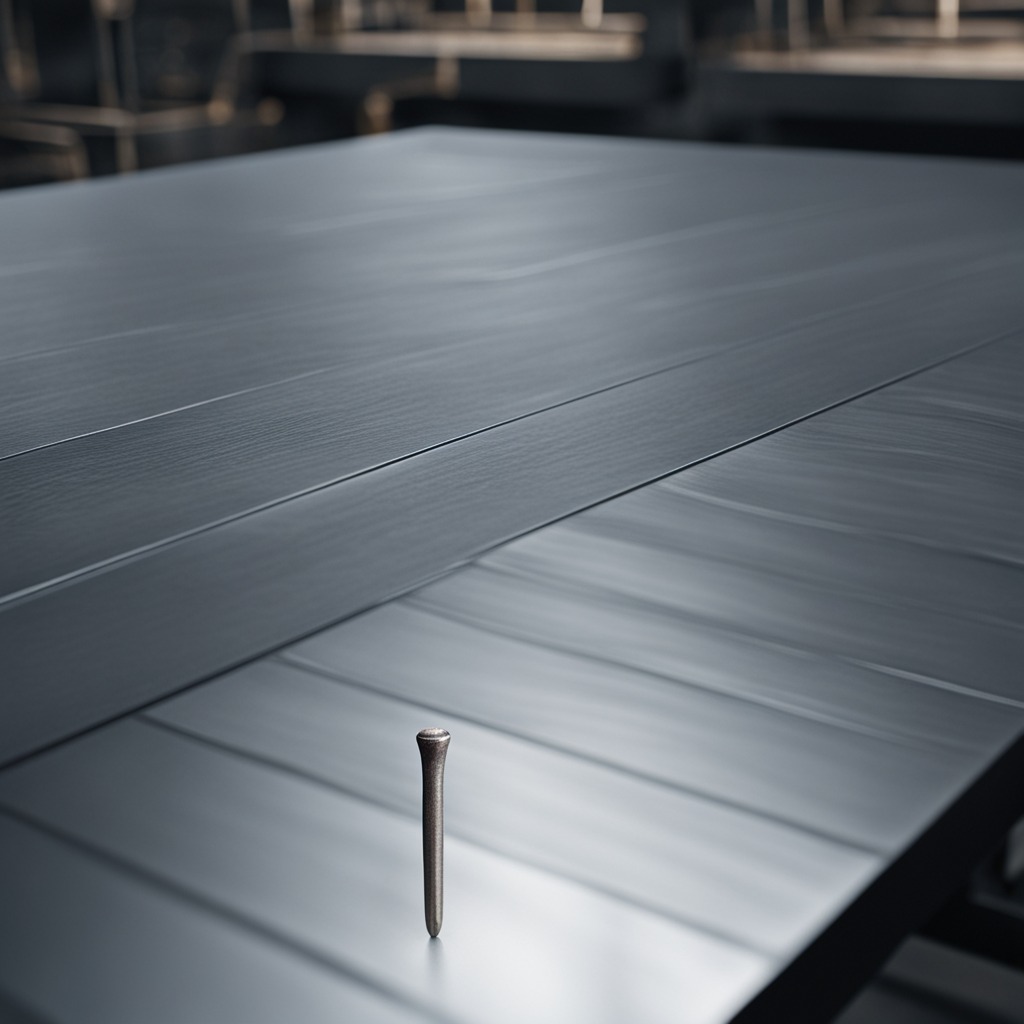
An iron nail is lying on the cold steel table in a mining workshop.